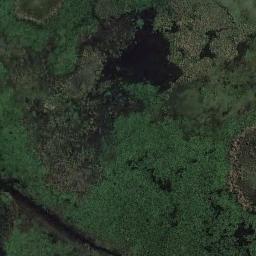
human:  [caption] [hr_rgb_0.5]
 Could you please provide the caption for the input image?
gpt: The wetland consists of dry and green plants and water .

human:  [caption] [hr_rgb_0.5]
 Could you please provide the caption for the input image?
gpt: One third of this wetland is lake .

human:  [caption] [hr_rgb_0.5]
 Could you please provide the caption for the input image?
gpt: The surface of the lake in a wetland is covered with a large dense dark green and light green mixed plants .

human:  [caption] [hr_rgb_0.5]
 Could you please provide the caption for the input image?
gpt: Many waters of different sizes are surrounded by wetlands .

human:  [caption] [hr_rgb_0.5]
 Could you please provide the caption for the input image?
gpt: There are many green areas on the wetland .